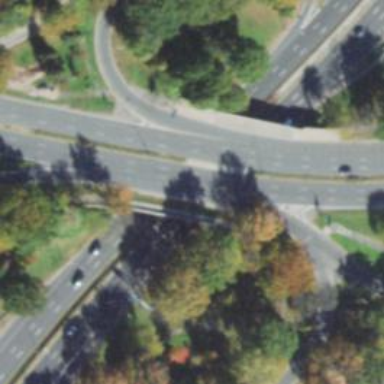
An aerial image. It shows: Motorway junction.